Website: slack
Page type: billing-address
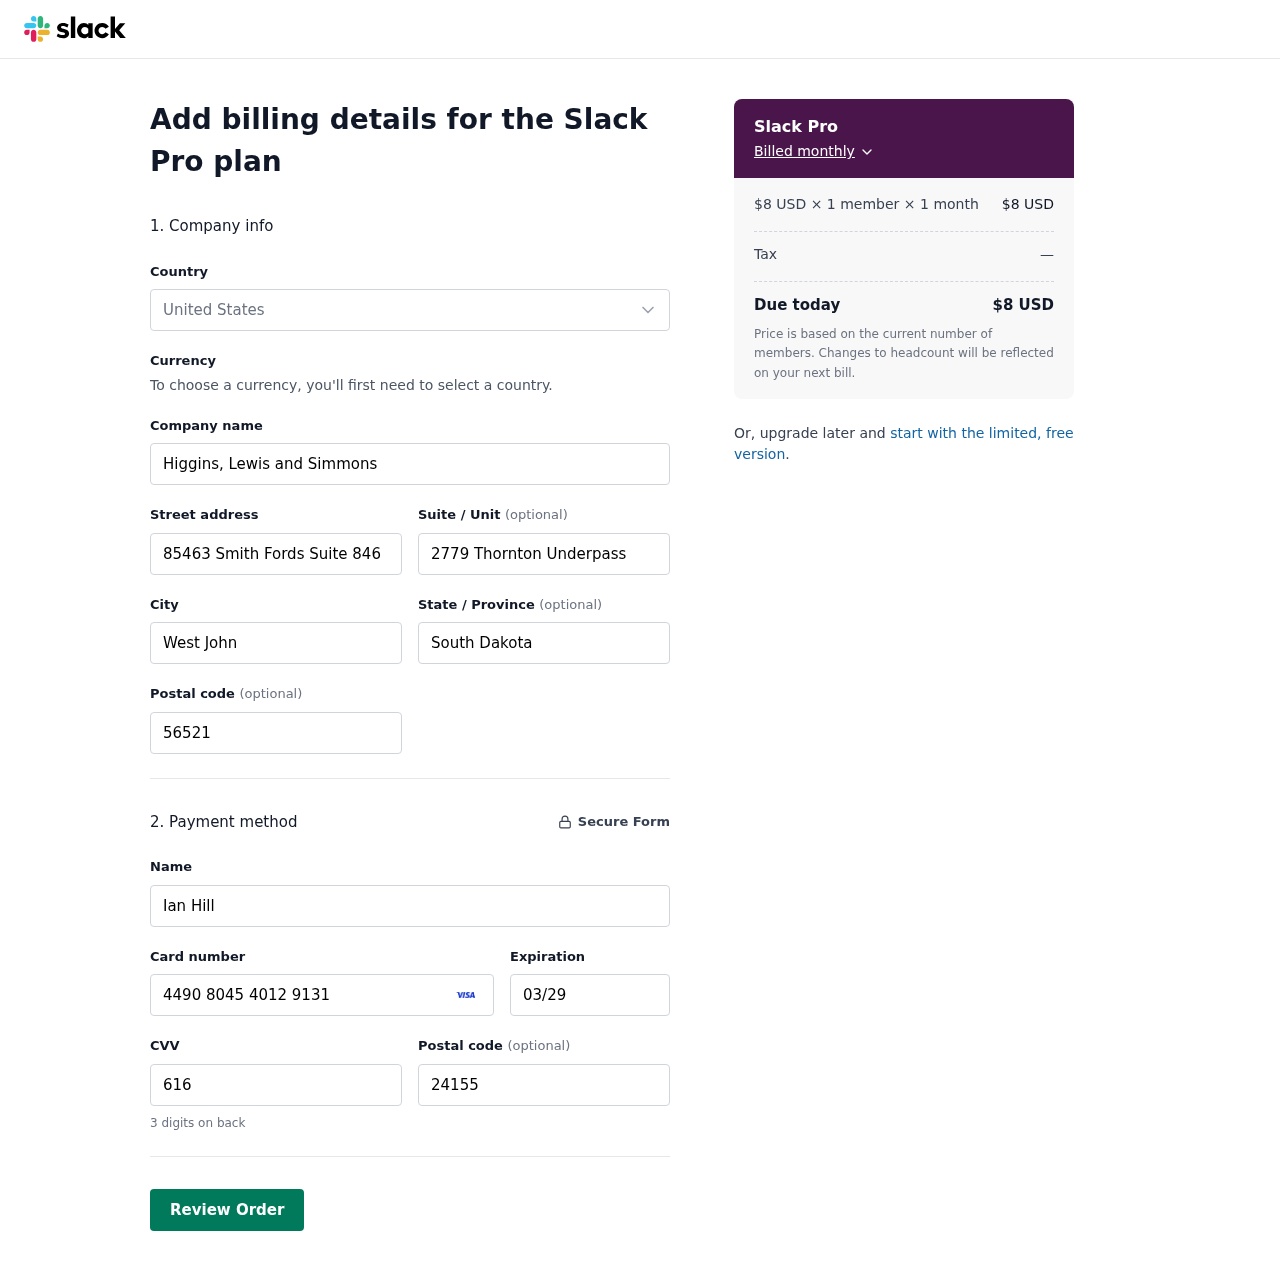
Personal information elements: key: PII_CARD_CVV
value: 616
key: PII_CARD_EXPIRY
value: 03/29
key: PII_CARD_NUMBER
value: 4490 8045 4012 9131
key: PII_CITY
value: West John
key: PII_COMPANY
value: Higgins, Lewis and Simmons
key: PII_COUNTRY
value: United States
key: PII_FULLNAME
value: Ian Hill
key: PII_POSTCODE
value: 56521
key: PII_POSTCODE2
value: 24155
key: PII_STATE
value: South Dakota
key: PII_STREET
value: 85463 Smith Fords Suite 846
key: PII_STREET2
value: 2779 Thornton Underpass
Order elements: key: ORDER_PLAN_PRICE
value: $8 USD
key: ORDER_NUM_MEMBERS
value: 1 member
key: ORDER_NUM_MONTHS
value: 1 month
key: ORDER_SUBTOTAL
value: $8 USD
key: ORDER_TAX
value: —
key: ORDER_TOTAL
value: $8 USD